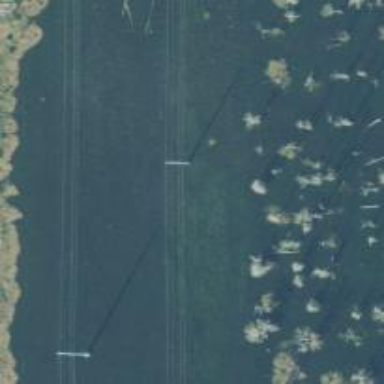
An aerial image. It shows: Power pole.